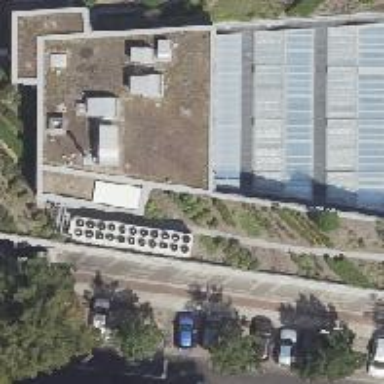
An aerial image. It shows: Commercial building.